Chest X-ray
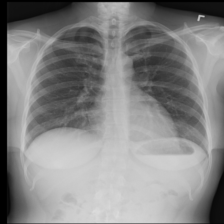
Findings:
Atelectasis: negative
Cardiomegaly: negative
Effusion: negative
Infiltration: positive
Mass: negative
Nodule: negative
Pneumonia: negative
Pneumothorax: negative
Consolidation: negative
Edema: negative
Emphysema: negative
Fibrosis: negative
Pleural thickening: negative
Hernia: negative